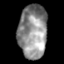
Tissue: skin
Cell type: Epithelial cells
Senescence score: 0.2465
Nuclear area (px): 1501
Mean DAPI intensity: 142.613